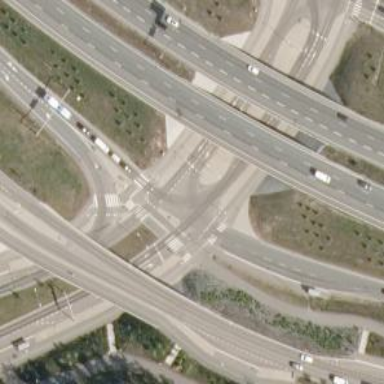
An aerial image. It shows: Asphalt road classified as tertiary trunk link.